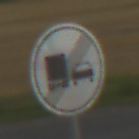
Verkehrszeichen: EndeUeberholverbotKraftfahrzeuge
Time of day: SunriseSunset
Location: Outdoor (RoadRail)
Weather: PartlyCloudy
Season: NotSpecified
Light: Natural